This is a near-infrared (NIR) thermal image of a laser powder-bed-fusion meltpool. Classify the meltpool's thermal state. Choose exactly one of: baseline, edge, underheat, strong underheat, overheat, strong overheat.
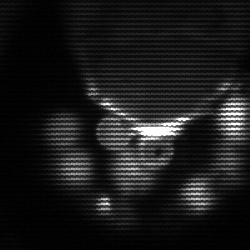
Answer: baseline